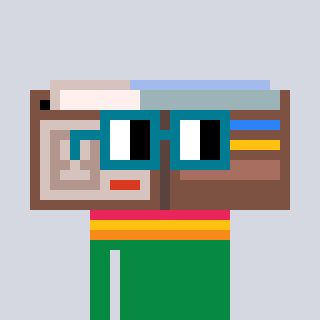
a pixel art character with square dark green glasses, a wallet-shaped head and a green-colored body on a cool background